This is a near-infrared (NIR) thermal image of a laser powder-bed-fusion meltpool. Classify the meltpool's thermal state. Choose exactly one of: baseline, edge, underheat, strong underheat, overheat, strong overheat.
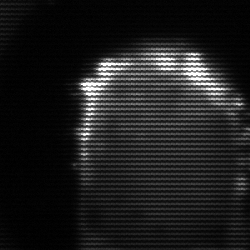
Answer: baseline